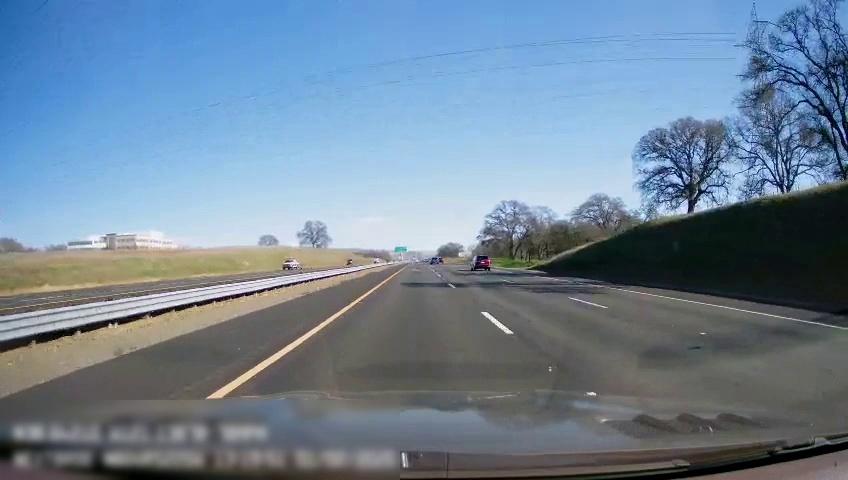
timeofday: Day
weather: Sunny
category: Drivable Space
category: Drivable Space
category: Vehicles | Truck
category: Vehicles | Car
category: Lanes | Opposite Lane
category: Lanes | Current Lane
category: Lanes | Current Lane
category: Lanes | Alternate Lane
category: Lanes | Alternate Lane
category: Traffic | Signs